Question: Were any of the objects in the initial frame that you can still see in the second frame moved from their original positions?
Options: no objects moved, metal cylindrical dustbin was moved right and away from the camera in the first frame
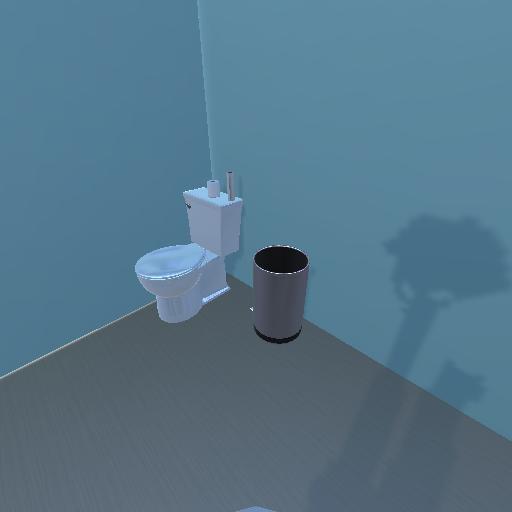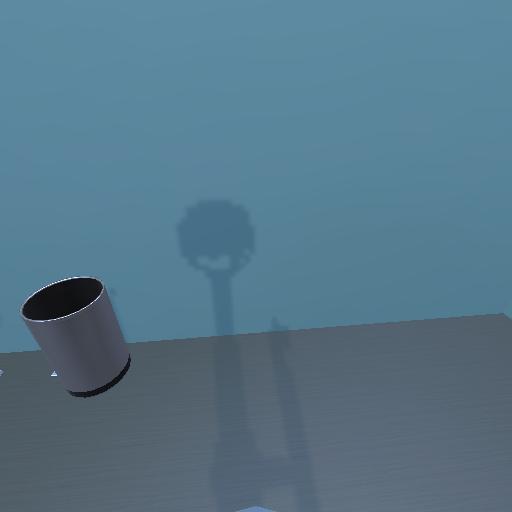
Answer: no objects moved